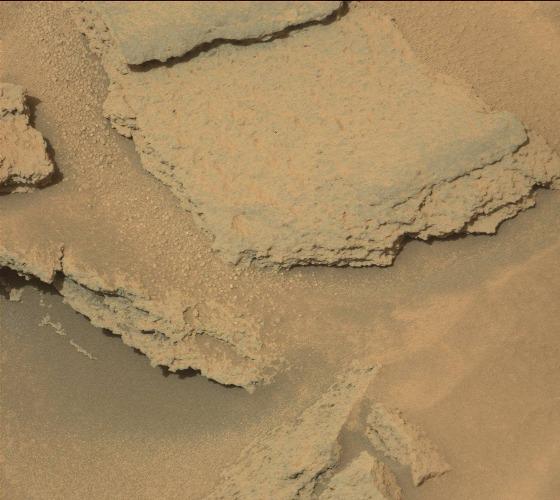
Terrain classes present: Bedrock, Gravel / Sand / Soil, Shadow